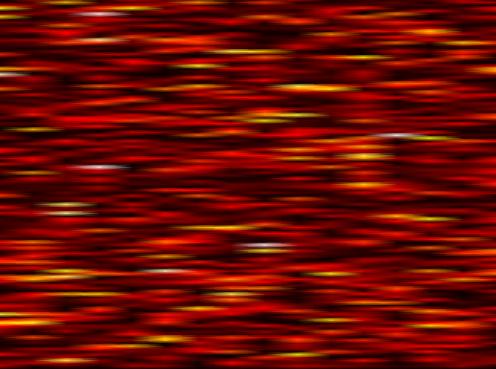
Label: FOFDM